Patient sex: M
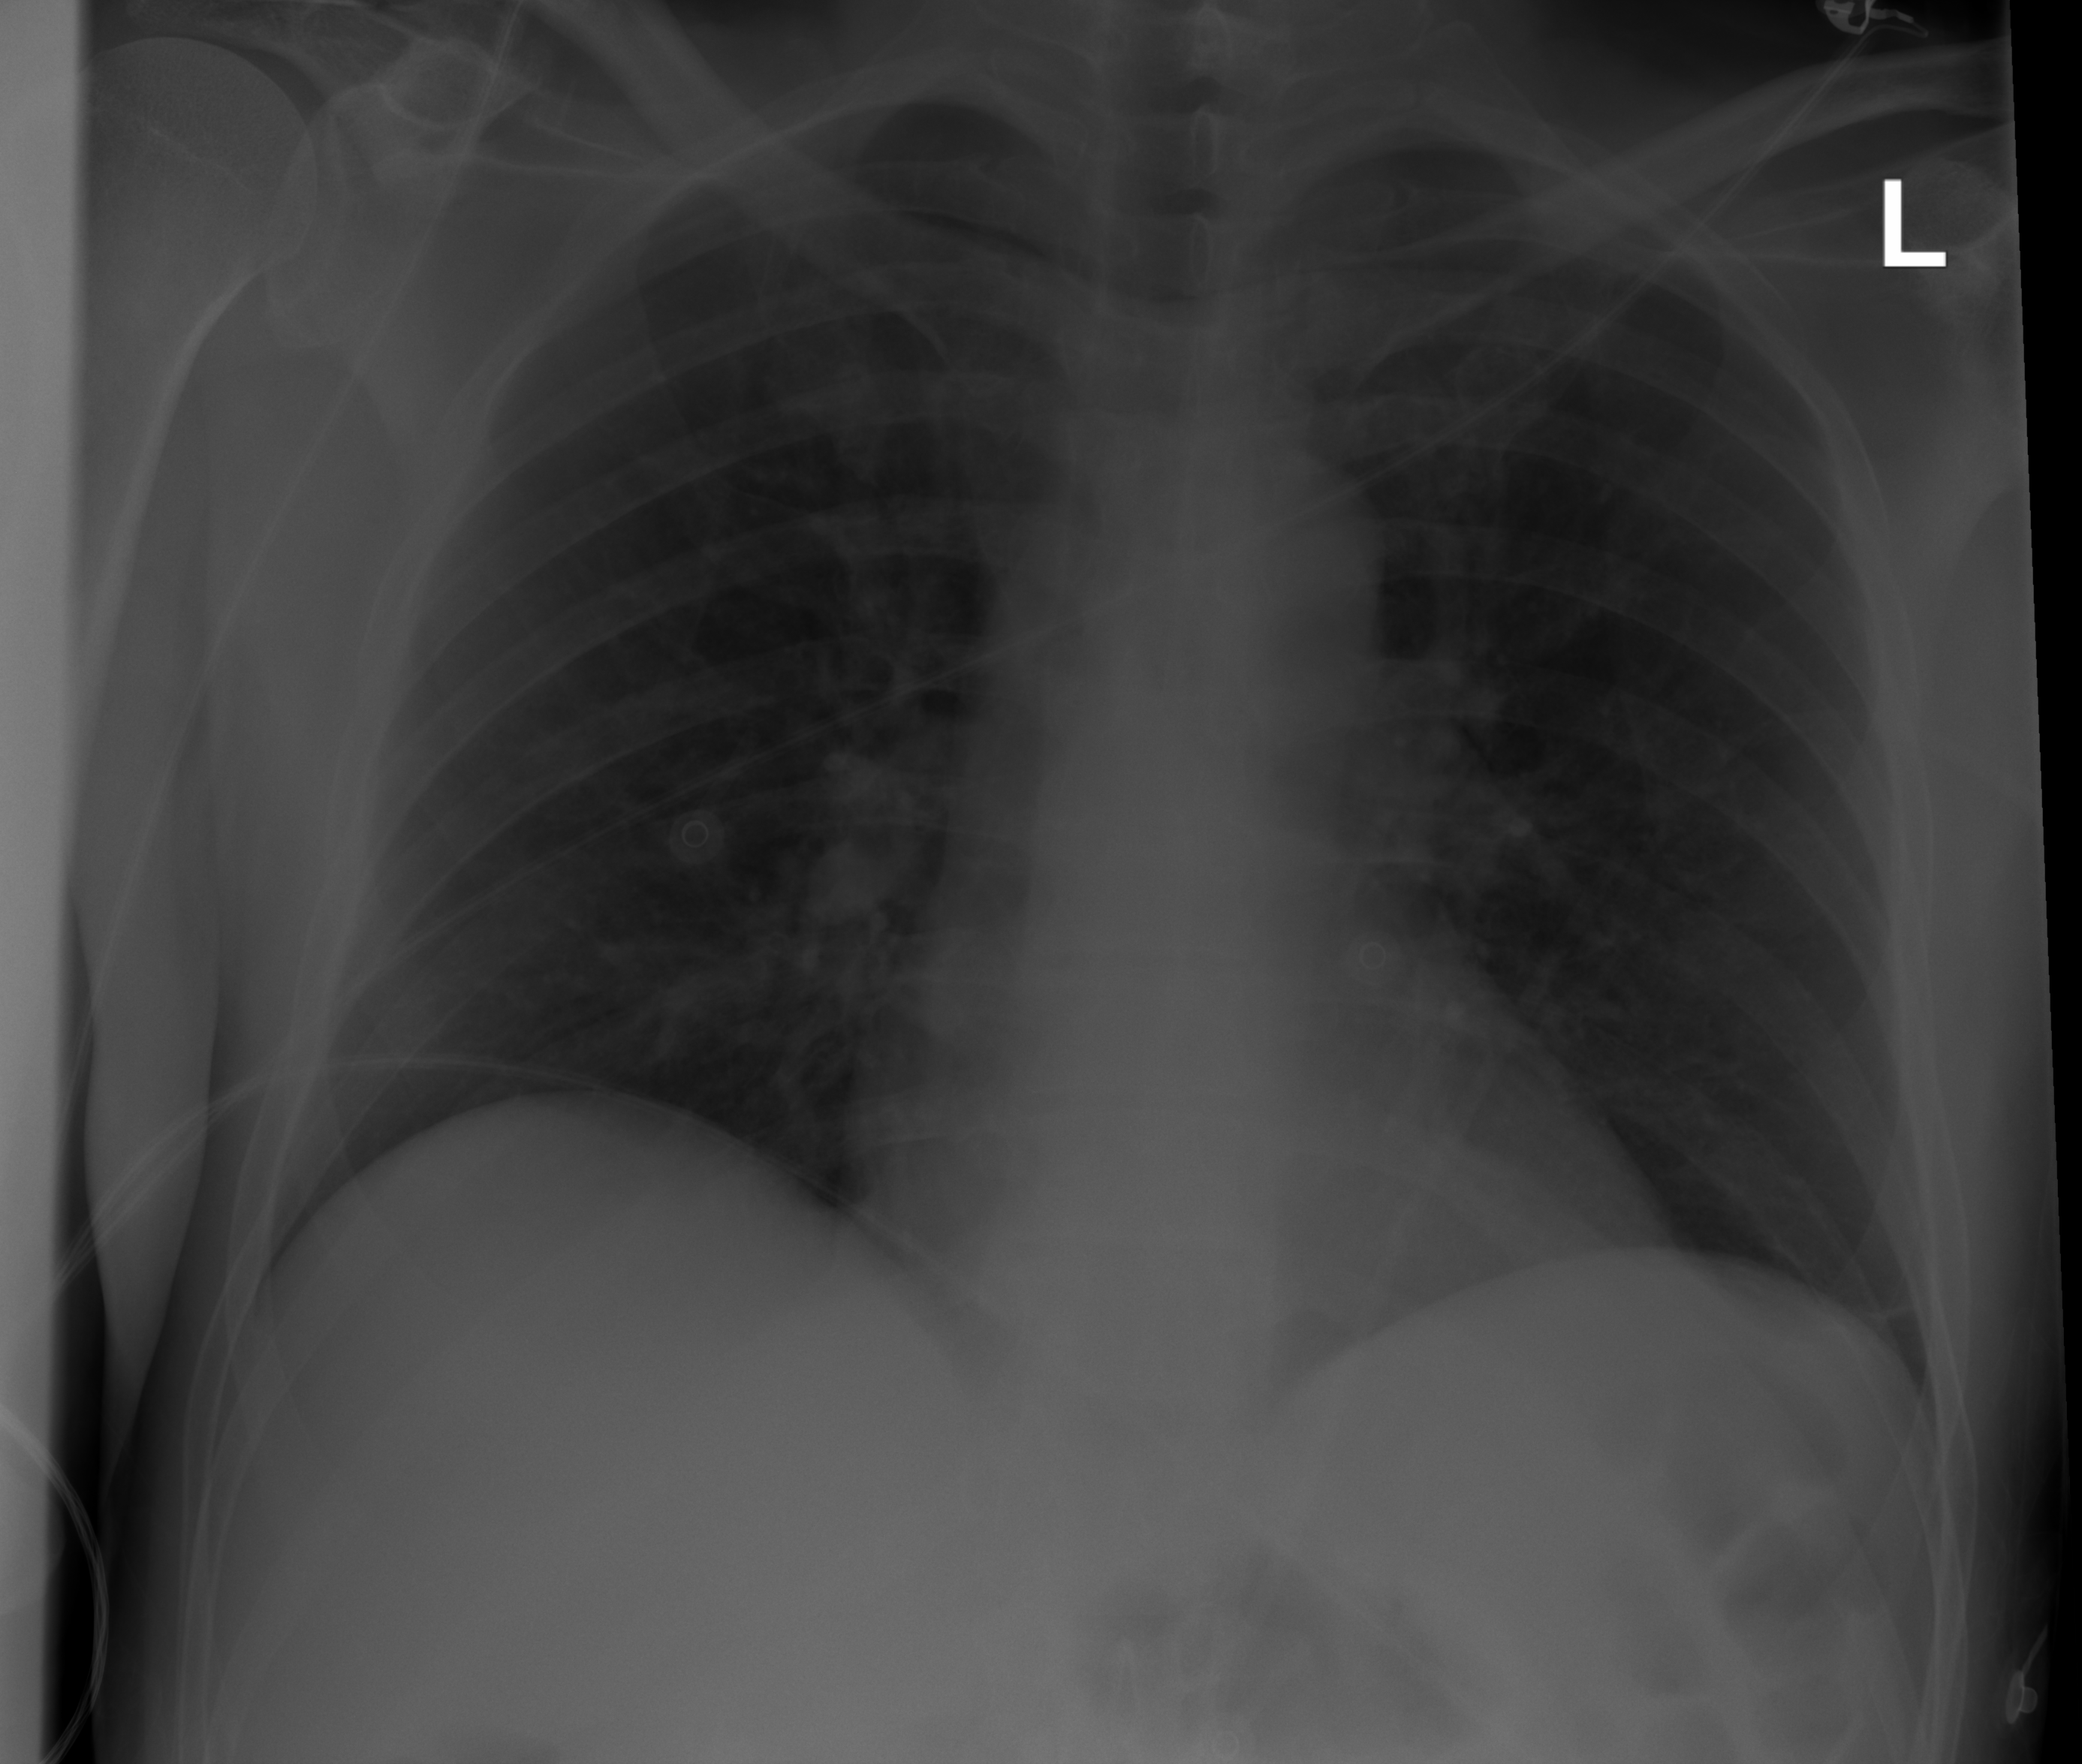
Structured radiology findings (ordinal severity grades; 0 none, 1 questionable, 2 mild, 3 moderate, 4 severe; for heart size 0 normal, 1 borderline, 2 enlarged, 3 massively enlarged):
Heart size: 0
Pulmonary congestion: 1
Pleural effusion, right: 0
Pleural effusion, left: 0
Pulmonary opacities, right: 0
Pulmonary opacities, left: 0
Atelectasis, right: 0
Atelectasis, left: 0